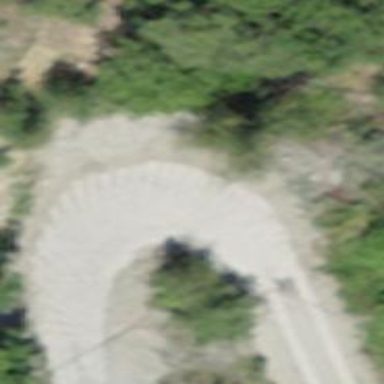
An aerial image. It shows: Track with grade 2 gravel surface.